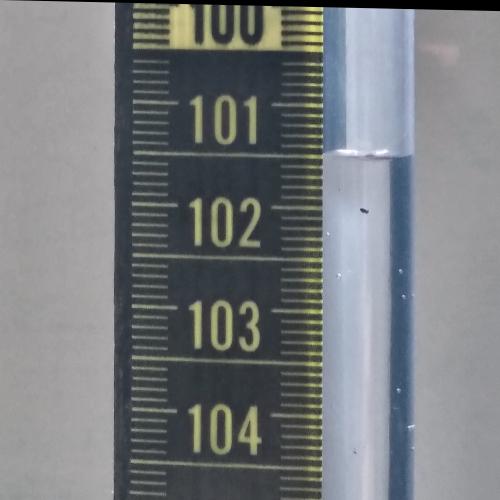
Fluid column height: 101.5 cm